Field crop: maize
Growth stage: 1
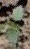
Species: datura